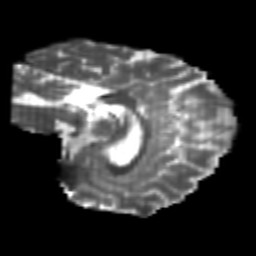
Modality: T2w
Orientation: sagittal
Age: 24
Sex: female
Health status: healthy
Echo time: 0.074 s